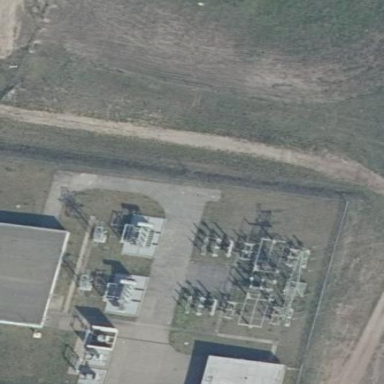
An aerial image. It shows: Distribution level power substation enclosed by fence.